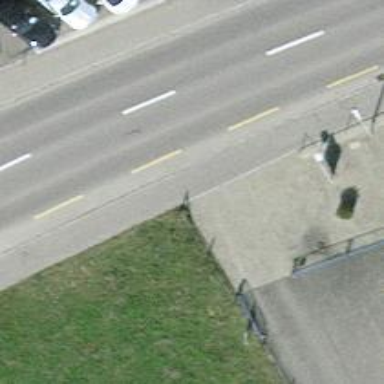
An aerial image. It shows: Sidewalk along the footway.